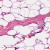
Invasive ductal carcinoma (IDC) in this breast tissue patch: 0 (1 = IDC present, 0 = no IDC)